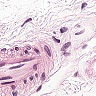
Metastatic tissue present: no